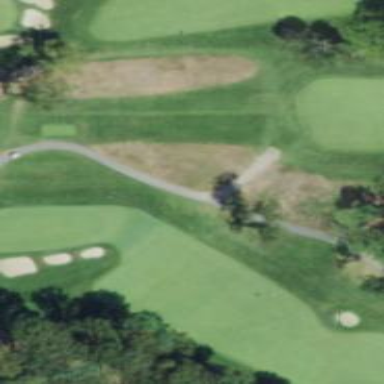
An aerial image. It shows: Footway that doubles as golf path.